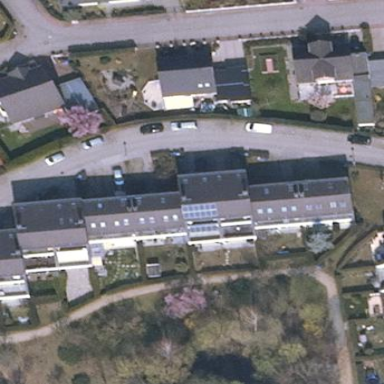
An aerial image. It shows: Image showing building with apartments.